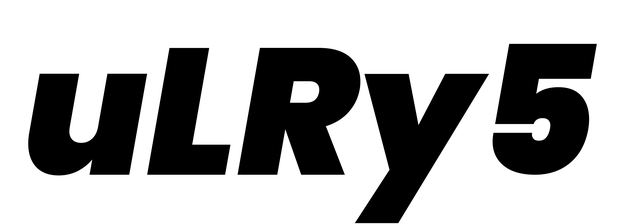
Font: Poppins-BlackItalic